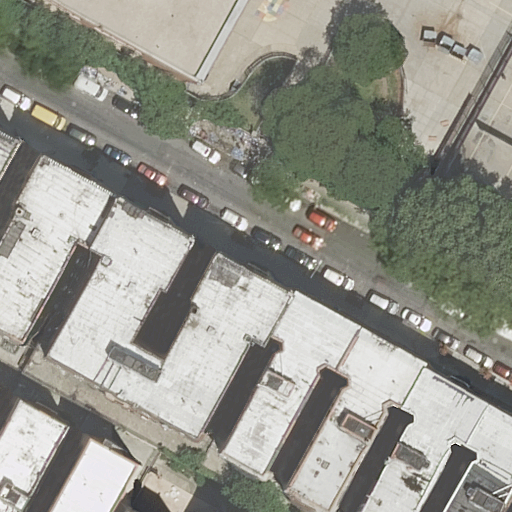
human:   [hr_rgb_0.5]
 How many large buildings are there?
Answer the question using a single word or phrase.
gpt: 1

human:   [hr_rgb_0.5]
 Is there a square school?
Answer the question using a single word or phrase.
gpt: no

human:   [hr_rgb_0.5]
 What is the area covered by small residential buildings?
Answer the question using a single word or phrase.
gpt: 82m2

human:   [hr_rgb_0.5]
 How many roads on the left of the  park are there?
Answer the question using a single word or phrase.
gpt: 0

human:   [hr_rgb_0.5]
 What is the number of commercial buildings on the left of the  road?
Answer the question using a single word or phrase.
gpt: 0

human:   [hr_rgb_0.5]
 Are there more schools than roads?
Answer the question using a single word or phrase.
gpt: no

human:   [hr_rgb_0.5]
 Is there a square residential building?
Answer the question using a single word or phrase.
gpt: no

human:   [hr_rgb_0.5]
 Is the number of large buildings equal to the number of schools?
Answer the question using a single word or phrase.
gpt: yes

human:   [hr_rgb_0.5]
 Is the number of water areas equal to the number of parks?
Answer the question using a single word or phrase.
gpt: no

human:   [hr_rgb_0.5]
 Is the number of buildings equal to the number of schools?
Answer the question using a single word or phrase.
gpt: no

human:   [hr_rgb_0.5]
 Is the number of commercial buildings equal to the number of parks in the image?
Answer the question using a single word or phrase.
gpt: no

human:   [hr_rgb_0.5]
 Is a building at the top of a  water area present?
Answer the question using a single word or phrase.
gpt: no

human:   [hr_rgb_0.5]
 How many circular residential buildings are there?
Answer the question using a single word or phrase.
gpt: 0

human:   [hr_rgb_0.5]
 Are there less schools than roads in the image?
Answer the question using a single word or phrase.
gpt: no

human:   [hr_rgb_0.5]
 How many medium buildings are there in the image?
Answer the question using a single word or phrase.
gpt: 5

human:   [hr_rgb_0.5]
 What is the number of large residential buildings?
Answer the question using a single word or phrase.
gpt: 1

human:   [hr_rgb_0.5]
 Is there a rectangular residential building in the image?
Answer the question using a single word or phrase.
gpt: yes

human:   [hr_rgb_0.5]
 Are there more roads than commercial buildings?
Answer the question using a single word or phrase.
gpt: yes

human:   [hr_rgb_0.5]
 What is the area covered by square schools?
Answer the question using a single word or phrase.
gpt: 0m2

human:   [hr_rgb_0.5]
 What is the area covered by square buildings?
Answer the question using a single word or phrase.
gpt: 0m2

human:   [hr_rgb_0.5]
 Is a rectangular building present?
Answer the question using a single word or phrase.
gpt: yes

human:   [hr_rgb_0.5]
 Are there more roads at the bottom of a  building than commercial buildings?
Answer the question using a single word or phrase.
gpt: yes

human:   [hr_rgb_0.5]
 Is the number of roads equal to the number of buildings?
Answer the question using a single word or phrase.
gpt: no

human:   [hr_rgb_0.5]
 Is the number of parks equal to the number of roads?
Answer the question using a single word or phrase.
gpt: yes

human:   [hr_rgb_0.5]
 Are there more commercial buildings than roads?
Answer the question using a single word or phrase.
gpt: no

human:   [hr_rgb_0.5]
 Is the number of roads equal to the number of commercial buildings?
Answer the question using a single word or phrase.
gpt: no

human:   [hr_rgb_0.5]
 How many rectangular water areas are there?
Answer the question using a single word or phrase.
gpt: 0

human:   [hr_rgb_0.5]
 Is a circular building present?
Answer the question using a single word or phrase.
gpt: no

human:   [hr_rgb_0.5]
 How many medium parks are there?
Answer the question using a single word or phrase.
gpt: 1

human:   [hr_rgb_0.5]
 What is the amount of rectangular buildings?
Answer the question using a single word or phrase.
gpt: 4

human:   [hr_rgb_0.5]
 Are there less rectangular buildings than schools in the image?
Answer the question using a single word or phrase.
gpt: no

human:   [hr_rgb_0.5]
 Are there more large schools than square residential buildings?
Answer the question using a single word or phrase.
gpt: no

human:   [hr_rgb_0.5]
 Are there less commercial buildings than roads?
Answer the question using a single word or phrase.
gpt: yes

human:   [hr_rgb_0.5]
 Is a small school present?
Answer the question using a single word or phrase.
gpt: no

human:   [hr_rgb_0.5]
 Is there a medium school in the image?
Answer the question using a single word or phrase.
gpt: yes

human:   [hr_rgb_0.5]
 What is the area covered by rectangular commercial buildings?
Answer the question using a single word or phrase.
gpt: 0m2